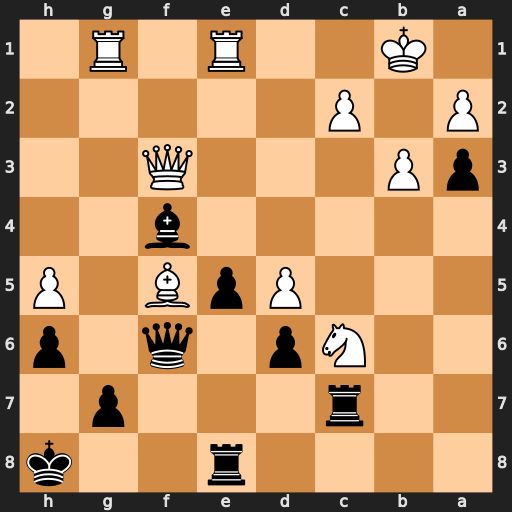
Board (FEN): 4r2k/2r3p1/2Np1q1p/3PpB1P/5b2/pP3Q2/P1P5/1K2R1R1
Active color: b
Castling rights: -
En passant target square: -
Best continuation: e4 c3 Qxf5